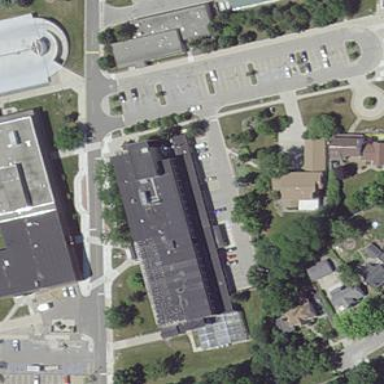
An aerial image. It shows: College building.